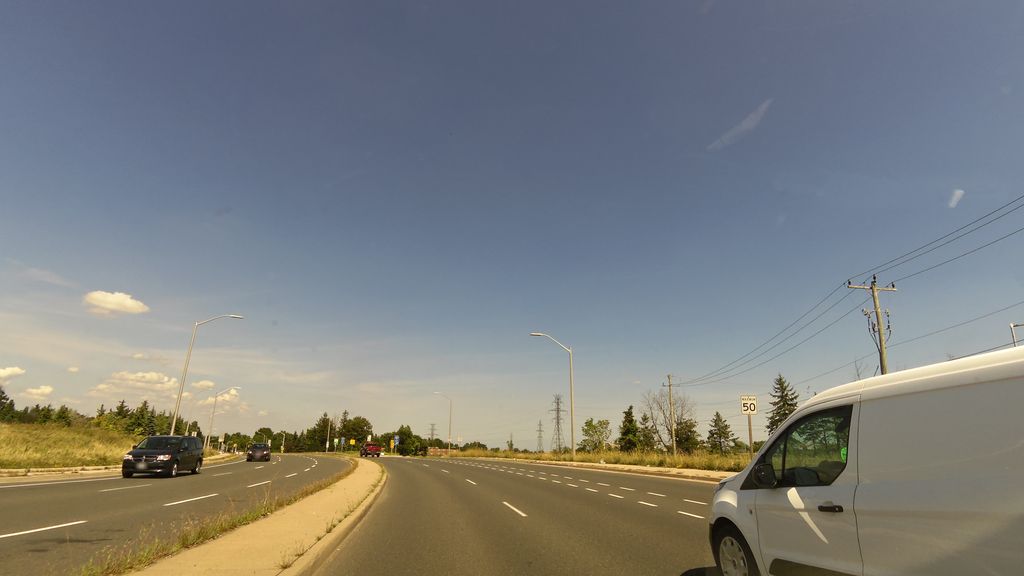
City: hamilton